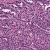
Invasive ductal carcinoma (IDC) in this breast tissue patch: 1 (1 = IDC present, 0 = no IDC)